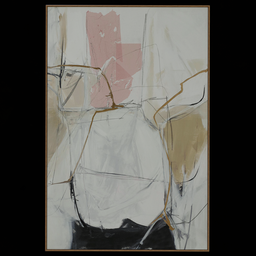
Label: decoration